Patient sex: M
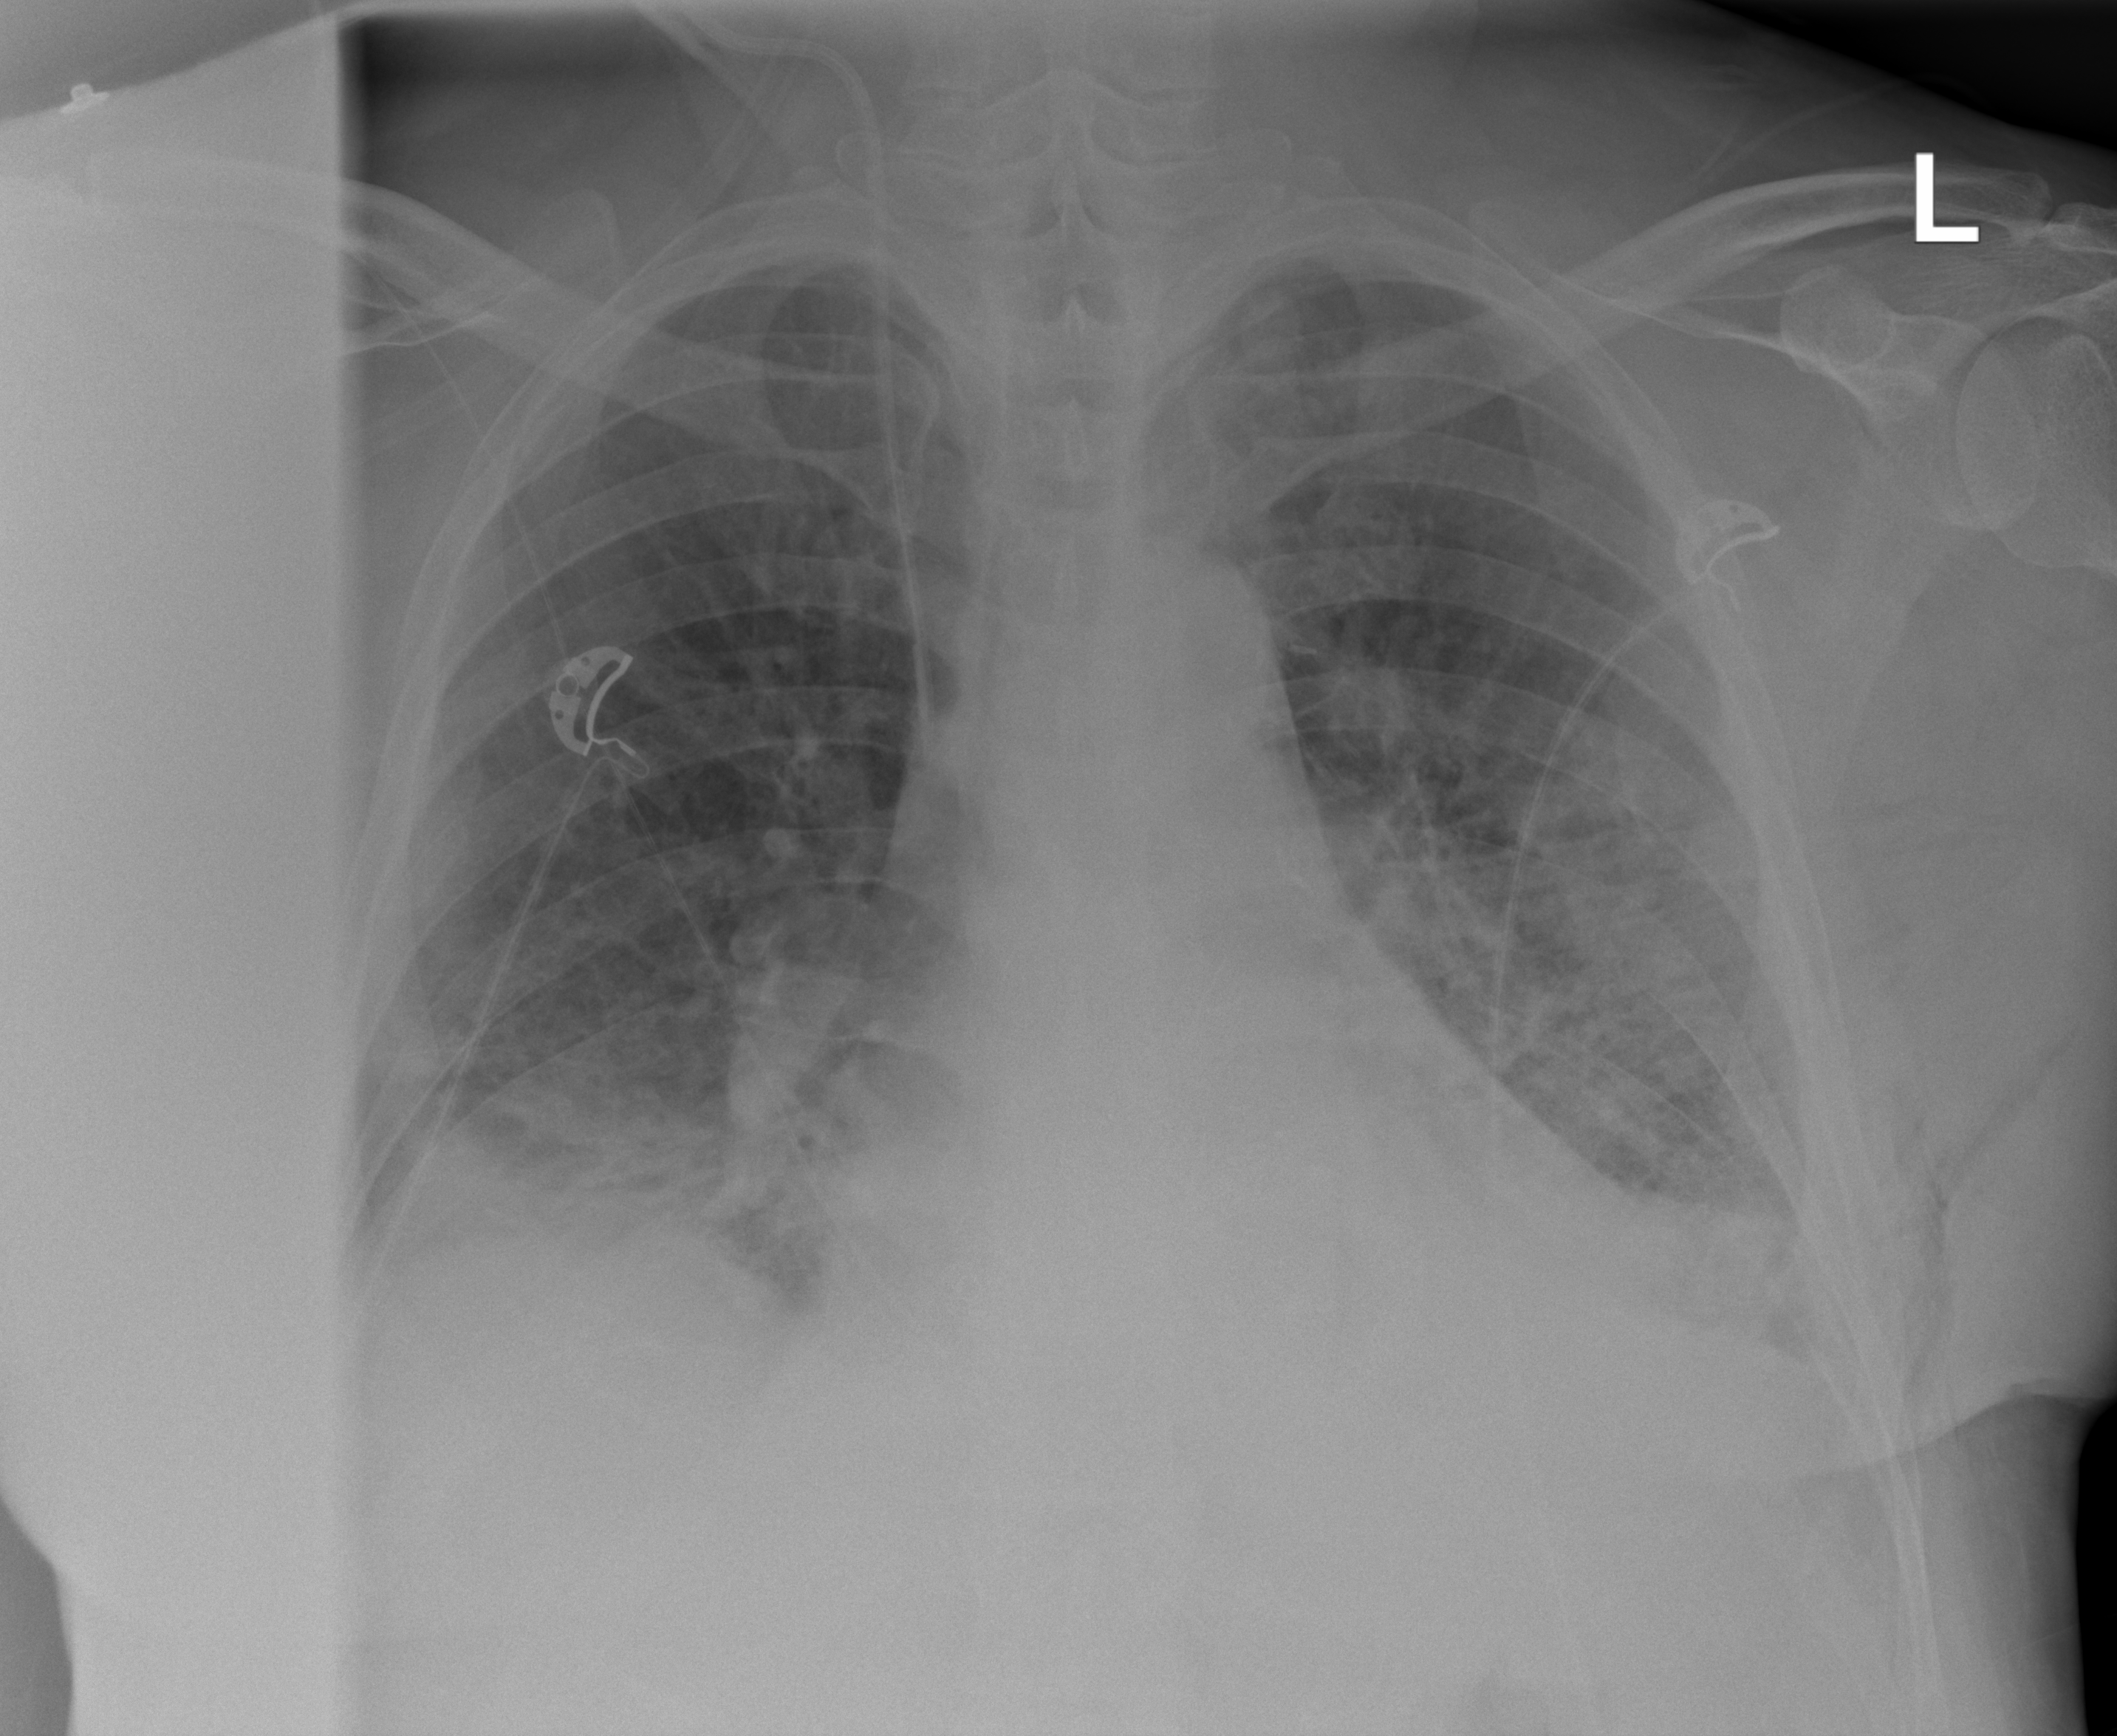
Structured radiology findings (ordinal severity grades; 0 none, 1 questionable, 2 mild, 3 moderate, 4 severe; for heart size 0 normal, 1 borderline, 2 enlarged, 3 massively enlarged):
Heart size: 1
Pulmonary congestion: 2
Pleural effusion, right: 0
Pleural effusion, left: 2
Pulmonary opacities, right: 2
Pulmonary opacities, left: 2
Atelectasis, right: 2
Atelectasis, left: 2